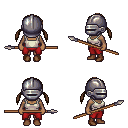
a pixel art fantasy rpg character, female body template, human, dark skin, white pirate shirt, red pants, blonde twin-tailed hairstyle, metal helm, brown shoes, spear, four views (front, back, left, right), 2x2 character sprite sheet, small pixel art, hard edges, no anti-aliasing